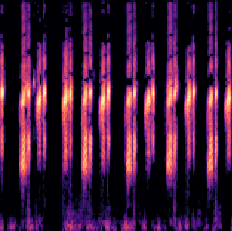
Sound class: Frog